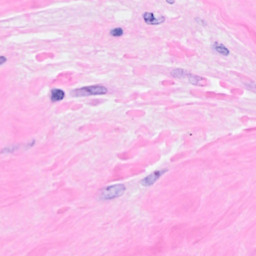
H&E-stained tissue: Breast